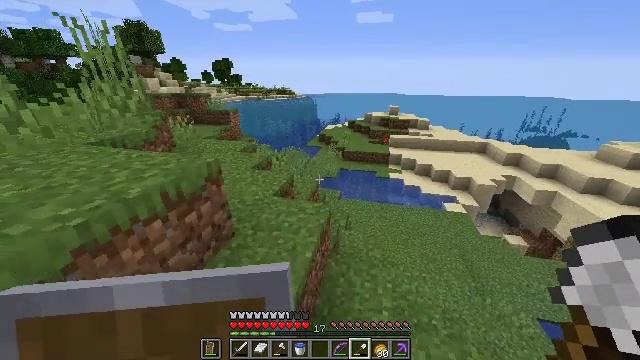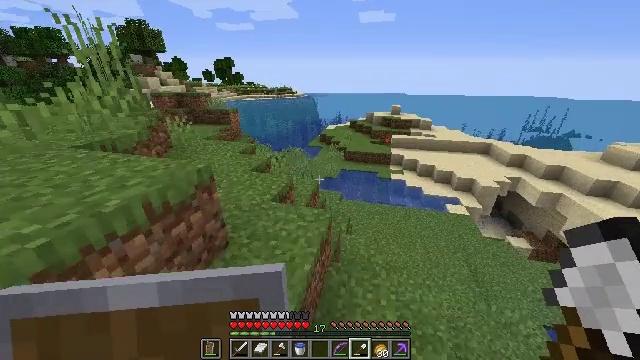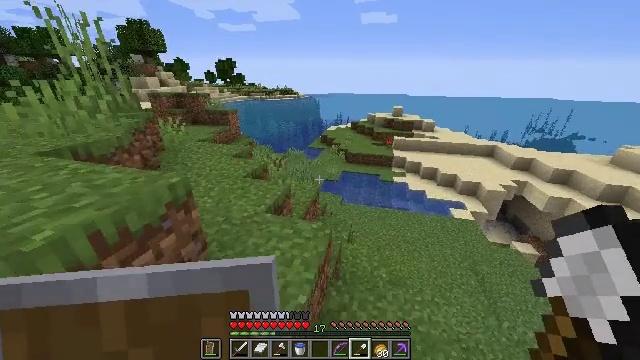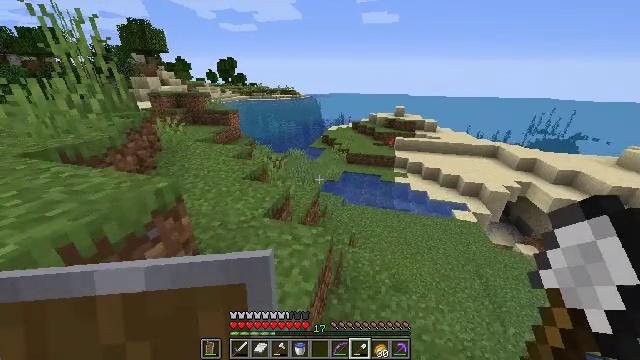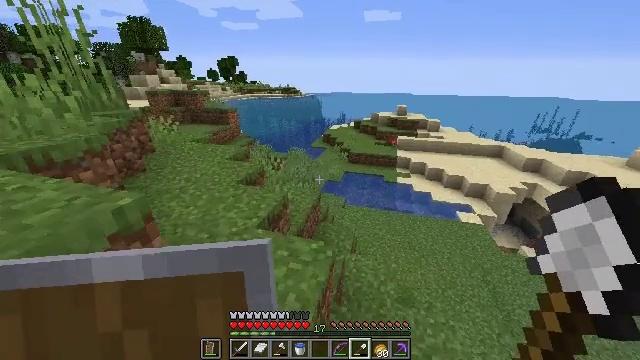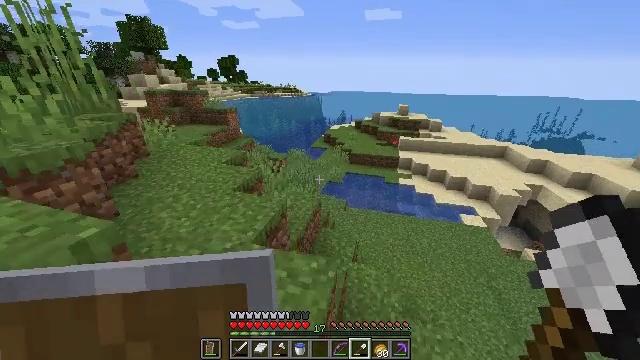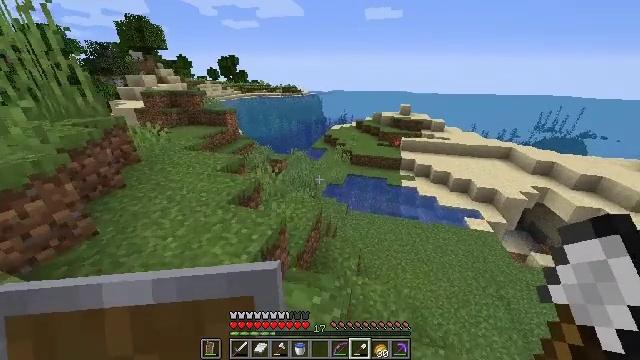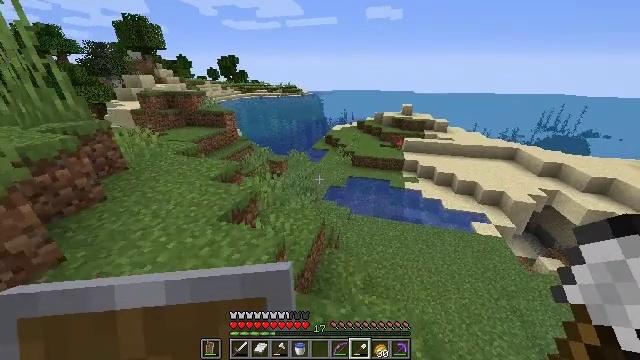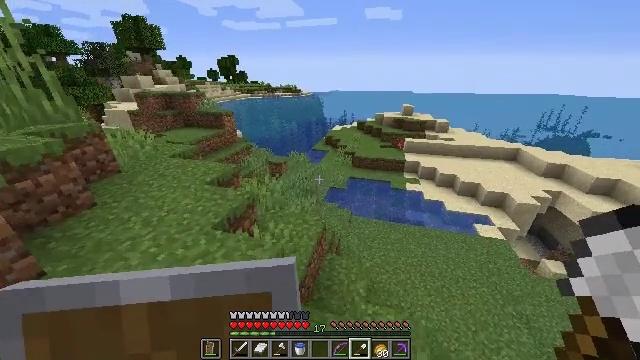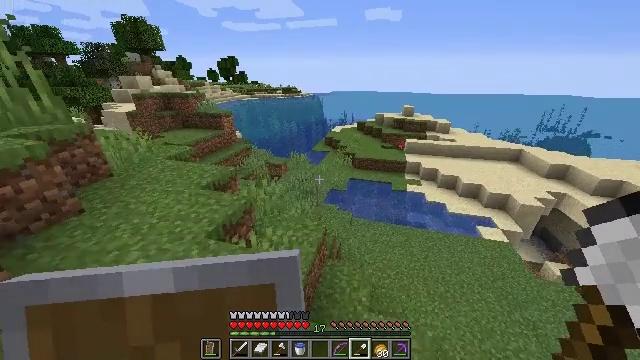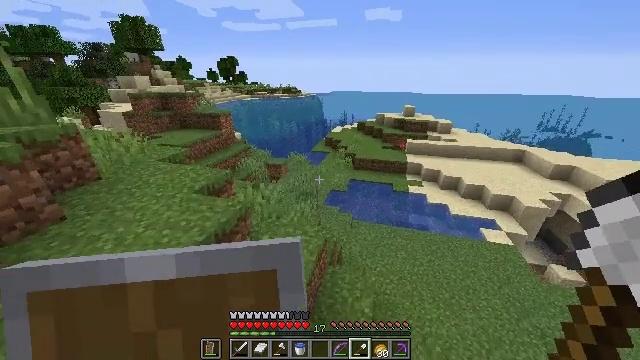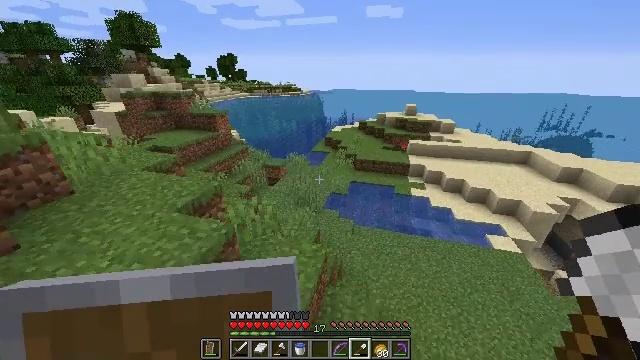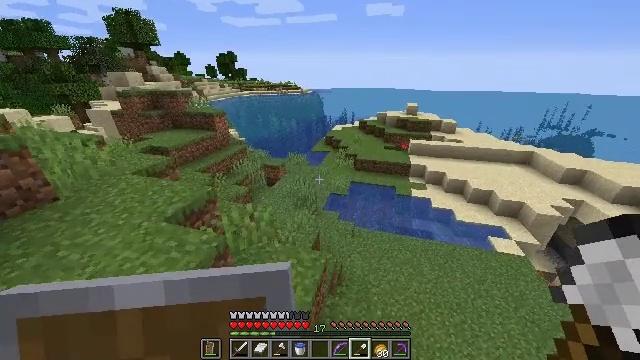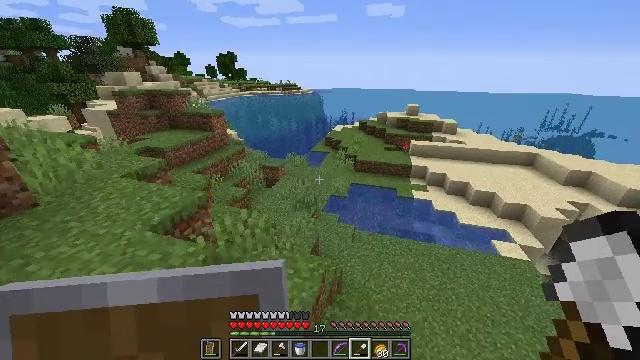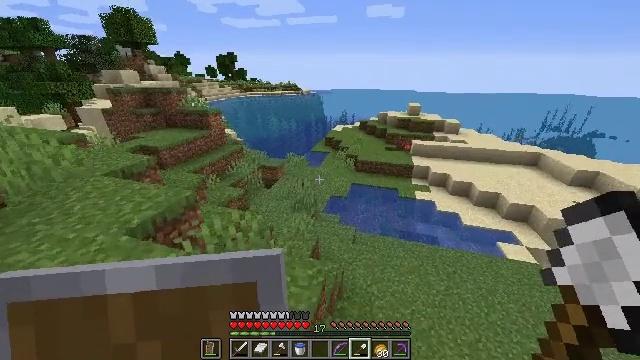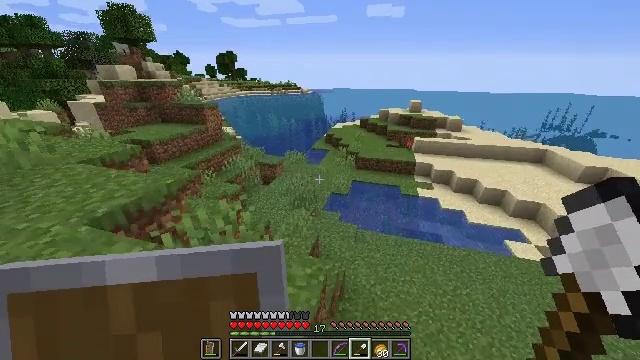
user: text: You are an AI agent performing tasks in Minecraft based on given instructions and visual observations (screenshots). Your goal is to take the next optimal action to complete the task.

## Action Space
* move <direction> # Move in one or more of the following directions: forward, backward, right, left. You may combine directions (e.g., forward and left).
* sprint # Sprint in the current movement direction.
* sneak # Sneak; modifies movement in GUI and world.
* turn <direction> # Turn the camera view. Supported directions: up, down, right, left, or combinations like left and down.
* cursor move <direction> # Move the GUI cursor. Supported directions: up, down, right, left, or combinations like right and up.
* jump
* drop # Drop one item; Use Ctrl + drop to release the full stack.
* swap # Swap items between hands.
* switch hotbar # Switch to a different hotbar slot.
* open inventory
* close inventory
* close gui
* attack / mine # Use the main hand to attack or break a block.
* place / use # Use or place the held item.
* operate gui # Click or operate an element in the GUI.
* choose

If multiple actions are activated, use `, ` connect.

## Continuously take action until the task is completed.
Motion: motion action
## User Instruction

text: Break the sand block.
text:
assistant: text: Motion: move forward
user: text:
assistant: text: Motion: move forward
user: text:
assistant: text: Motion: move forward
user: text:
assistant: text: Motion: move forward
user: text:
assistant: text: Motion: move forward
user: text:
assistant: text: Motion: move forward
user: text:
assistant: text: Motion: move forward
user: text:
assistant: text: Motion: move forward
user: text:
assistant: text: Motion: move forward
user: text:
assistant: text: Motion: move forward
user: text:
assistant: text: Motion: move forward
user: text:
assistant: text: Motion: move forward
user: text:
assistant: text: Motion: move forward
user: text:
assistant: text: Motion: move forward
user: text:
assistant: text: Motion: move forward
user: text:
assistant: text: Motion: move forward
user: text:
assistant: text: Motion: move forward
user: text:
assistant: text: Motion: move forward
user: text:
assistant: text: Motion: move forward
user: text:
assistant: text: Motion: move forward and move left
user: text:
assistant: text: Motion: move forward and move left
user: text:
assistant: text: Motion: move forward and move left
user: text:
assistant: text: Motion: move forward
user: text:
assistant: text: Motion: move forward
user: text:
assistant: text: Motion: move forward
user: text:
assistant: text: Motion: move forward
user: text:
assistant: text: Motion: move forward
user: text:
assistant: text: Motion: move forward
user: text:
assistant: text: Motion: move forward
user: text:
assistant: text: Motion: move forward